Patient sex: F
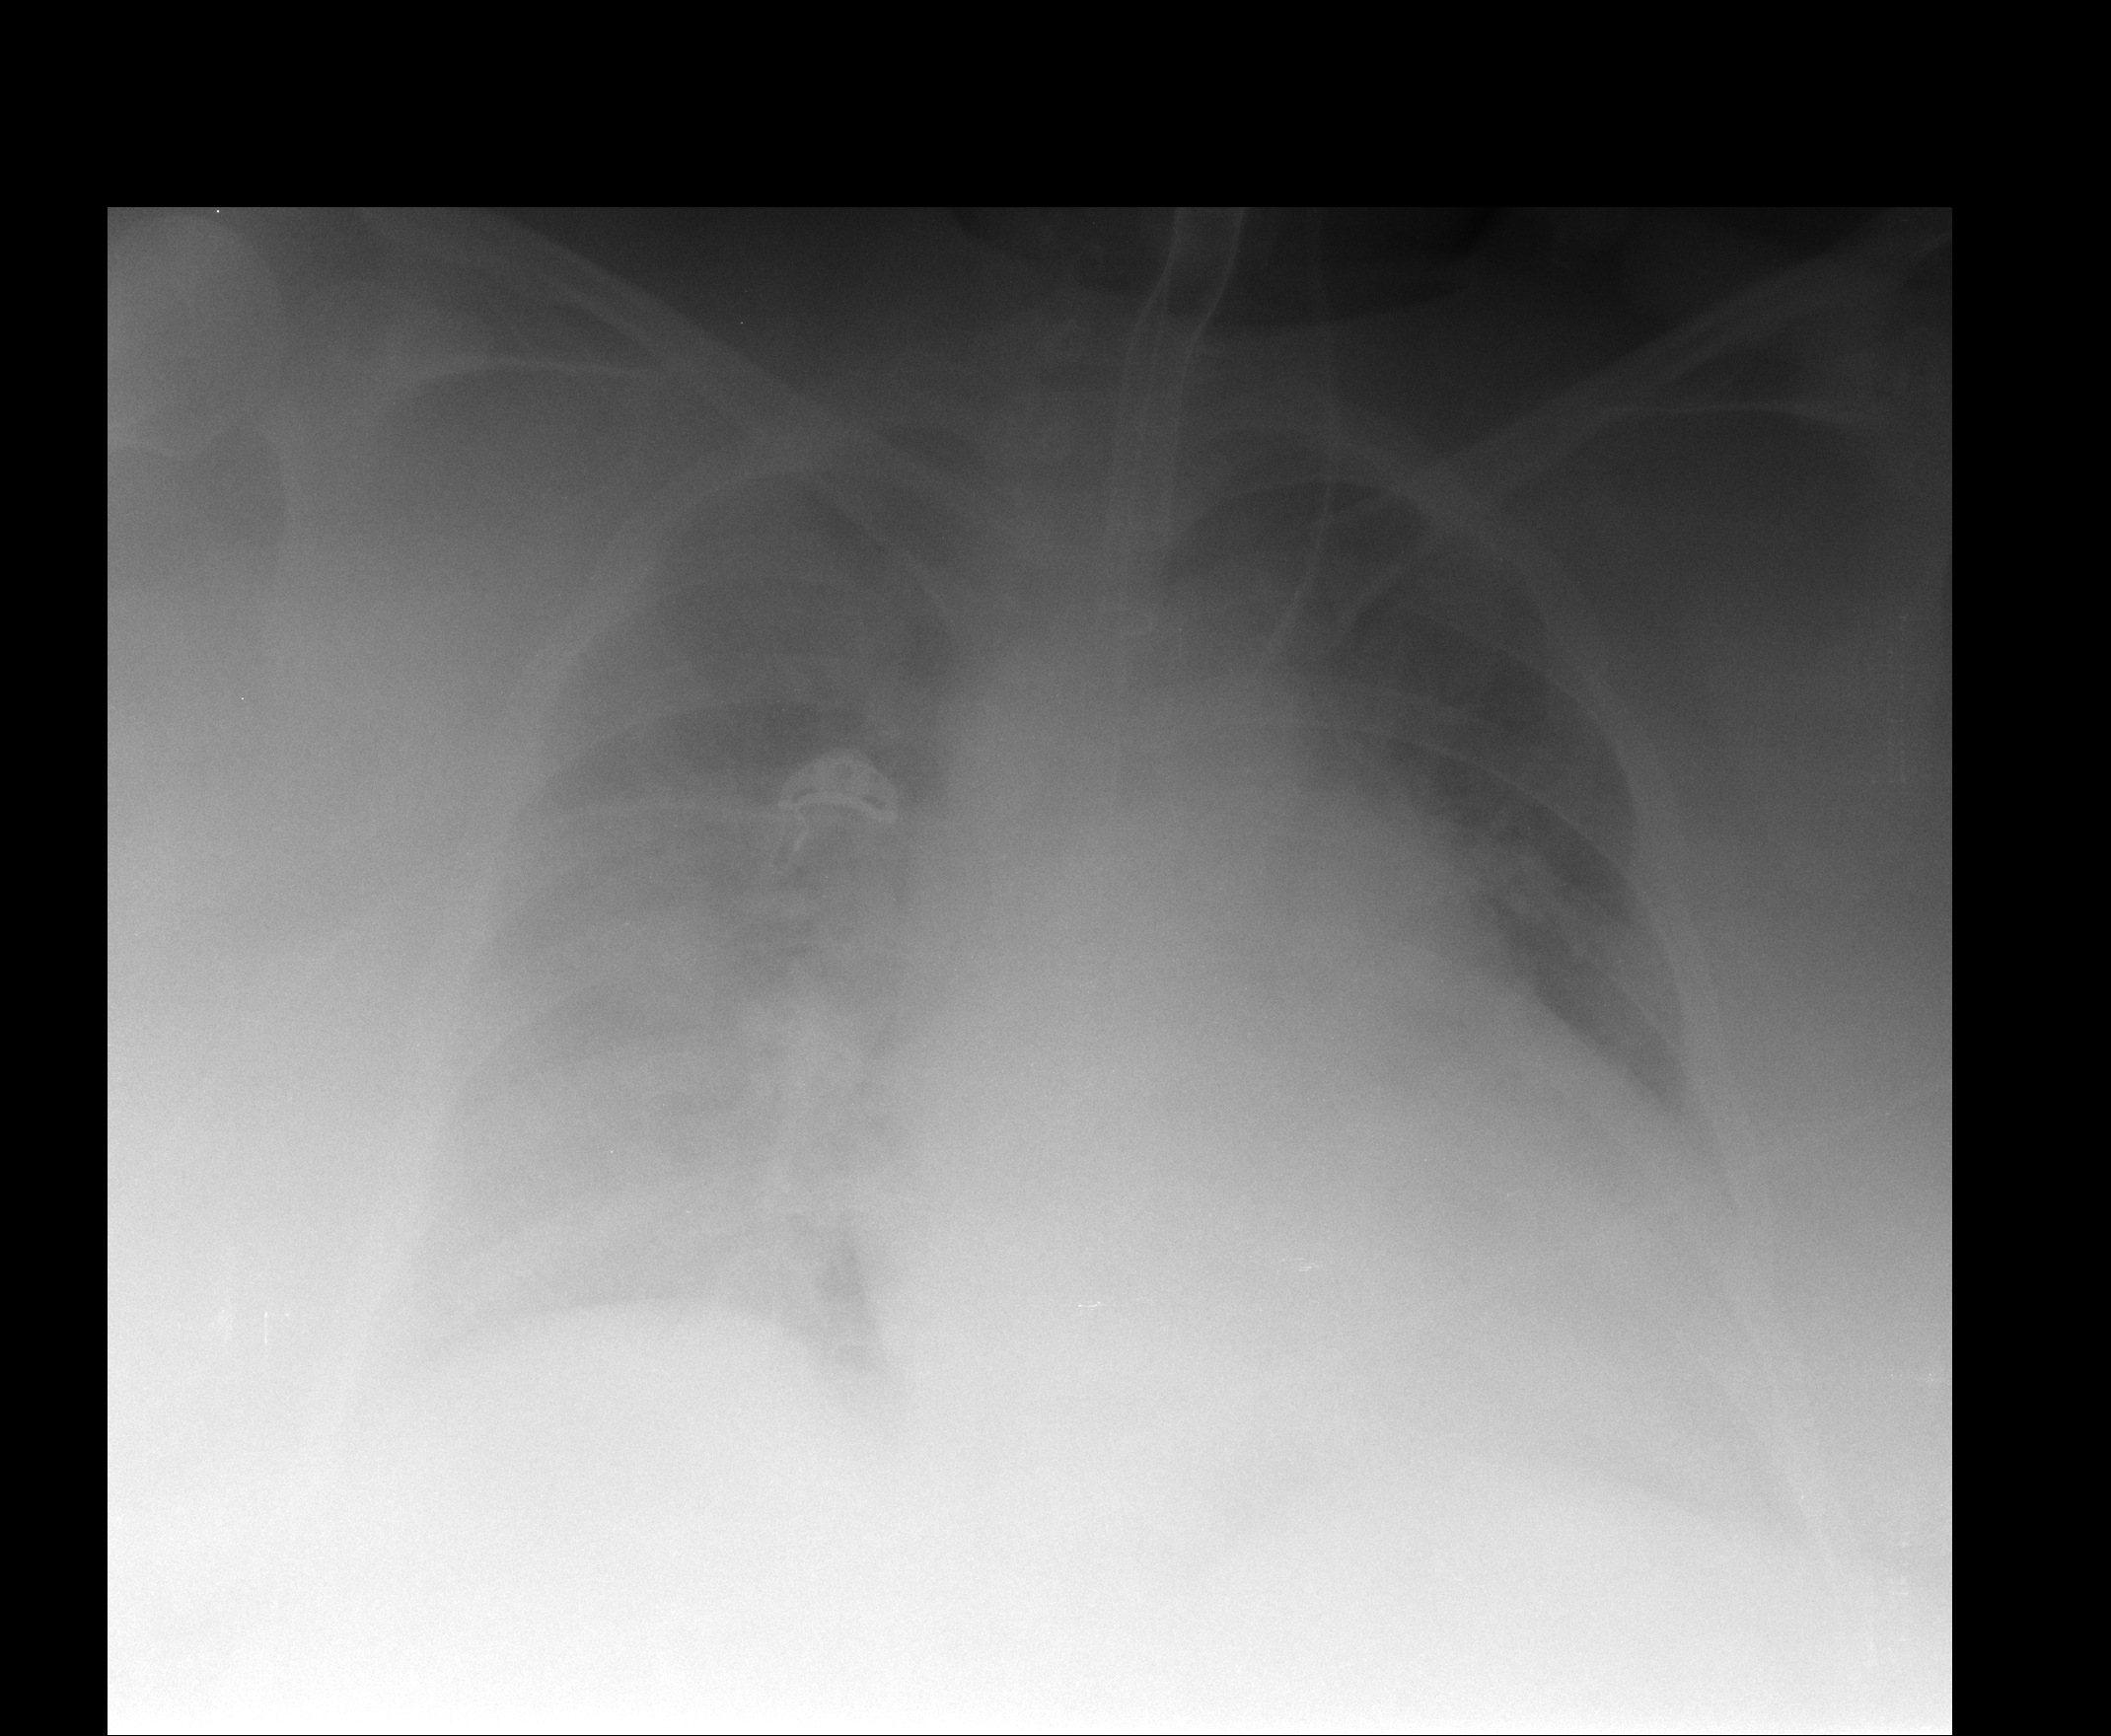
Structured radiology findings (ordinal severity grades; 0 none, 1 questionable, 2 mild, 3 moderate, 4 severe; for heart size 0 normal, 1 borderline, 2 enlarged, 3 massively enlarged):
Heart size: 2
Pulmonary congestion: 2
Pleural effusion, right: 1
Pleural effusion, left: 1
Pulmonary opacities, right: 2
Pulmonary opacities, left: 2
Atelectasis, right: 1
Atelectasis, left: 2